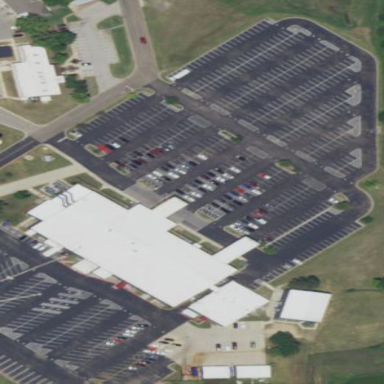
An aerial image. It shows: Parking area.